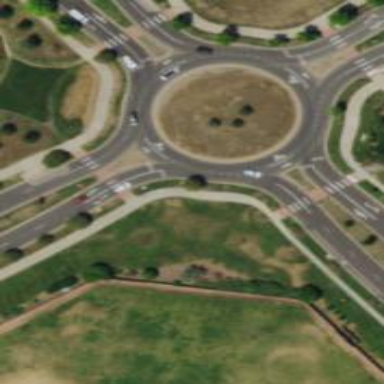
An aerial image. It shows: Secondary road made of asphalt leading to roundabout.